Field crop: maize
Growth stage: 2
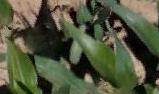
Species: maize